Question: I have an 'Apple' class with two fields, 'colour' and 'rotation', and an 'AppleView' View which draws the apple in that colour and rotation in its 'onDraw' method (this is a simplification of my actual code). The AppleView has a default apple (let's say, red and rotated by 0 degrees) which can be reassigned. Here is some pseudocode for the two classes:
'''
public class Apple {
int colour;
int rotation;
}
public class AppleView extends View {
Apple apple = getDefaultApple();
@Override
protected void onDraw(Canvas canvas) {
drawApple(canvas, apple);
}
}
'''
I'd like to make a ListView of AppleViews from an ArrayList of apples. I create two layouts: a ListView ('R.layout.list_view'):
'''
<?xml version="1.0" encoding="utf-8"?>
<ListView xmlns:android="http://schemas.android.com/apk/res/android"
android:layout_width="match_parent"
android:layout_height="match_parent"
android:id="@android:id/list">
</ListView>
'''
and a list item, which is just an 'AppleView' ('R.layout.list_item'):
'''
<?xml version="1.0" encoding="utf-8"?>
<com.mypackage.AppleView xmlns:android="http://schemas.android.com/apk/res/android"
android:layout_width="match_parent"
android:layout_height="match_parent"
android:id="@+id/apple">
</com.mypackage.AppleView>
'''
Finally, I extend 'ListActivity' and use a custom adapter class to draw the list items:
'''
public class MyListActivity extends ListActivity {
ArrayList<Apple> apples = new ArrayList<Apple>();
public void onCreate(Bundle savedInstanceState) {
super.onCreate(savedInstanceState);
setContentView(R.layout.list_view);
// Add 100 random apples to the list for demonstration.
for (int i = 0; i < 100; i++) {
apples.add(getRandomApple());
}
getListView().setAdapter(new MyAdapter(this, R.layout.list_item, apples));
}
class MyAdapter extends ArrayAdapter<Apple> {
public MyAdapter(Context context, int resourceID, ArrayList<Apple> items) {
super(context, resourceID, items);
}
@Override
public View getView(int position, View convertView, ViewGroup parent) {
if (convertView == null) {
convertView = getLayoutInflater().inflate(R.layout.list_item, parent, false);
}
// Change this AppleView's apple to the new ArrayList element at this position.
AppleView appleView = (AppleView) convertView.findViewById(R.id.apple);
appleView.apple = apples.get(position);
return convertView;
}
}
}
'''
Although all the right methods are being called (i.e. getView and onDraw for each apple), the ListView does not display:

Where is the error in the above code?
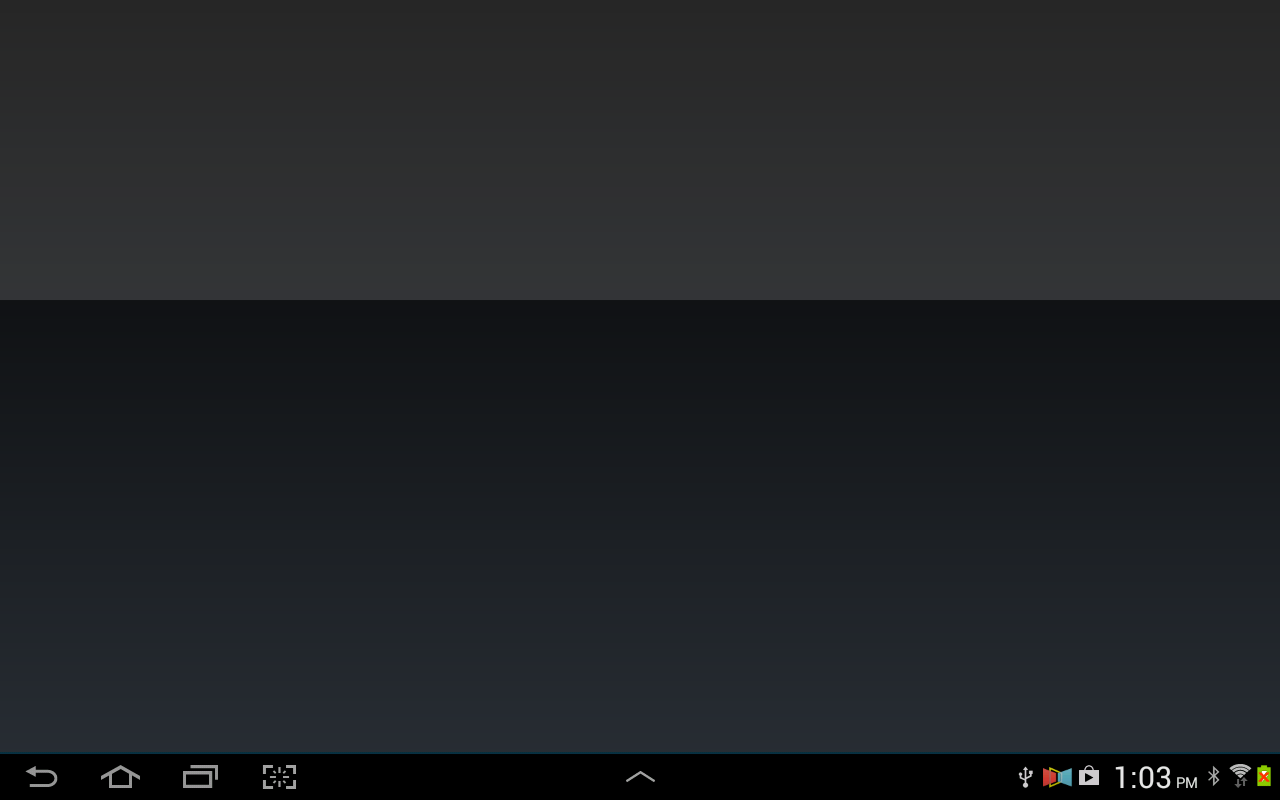
Answer: The height of a ListView element set to 'match_parent' is not defined (i.e. it's 0) because the height is determined by the size of the content. To fix the issue, specify a fixed height for the element, e.g.:
'''
<?xml version="1.0" encoding="utf-8"?>
<com.mypackage.AppleView xmlns:android="http://schemas.android.com/apk/res/android"
android:layout_width="match_parent"
android:layout_height="100dp" /* THIS LINE CHANGED */
android:id="@+id/apple">
</com.mypackage.AppleView>
'''